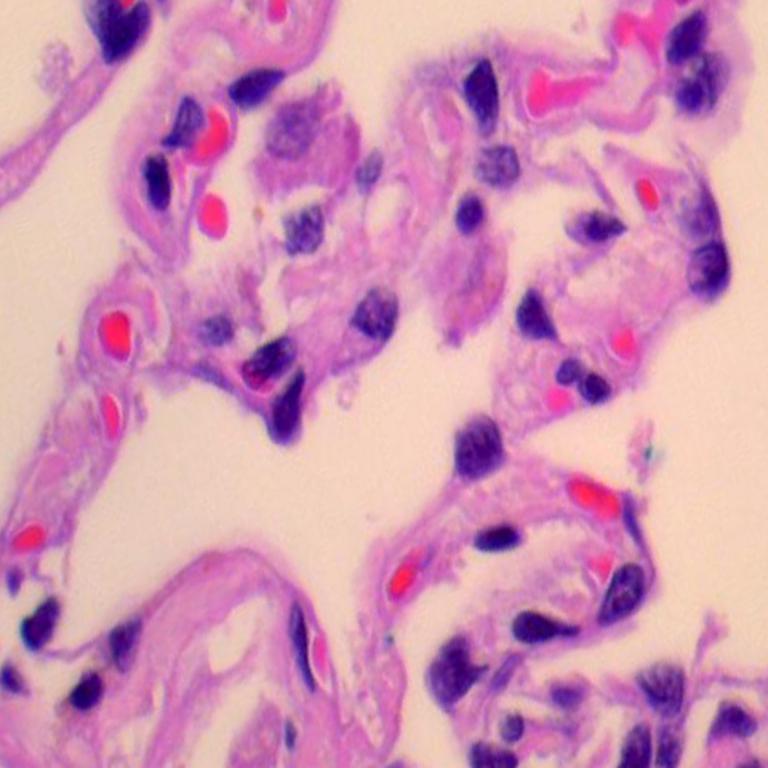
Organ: lung
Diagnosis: benign